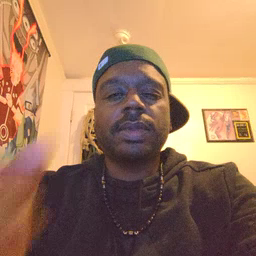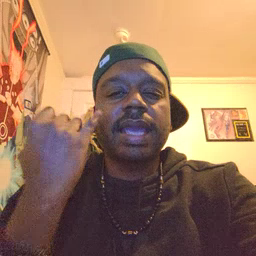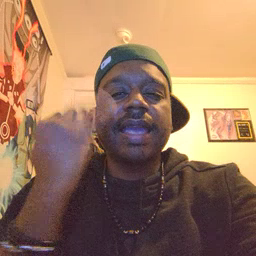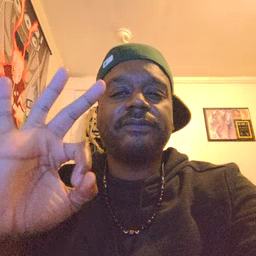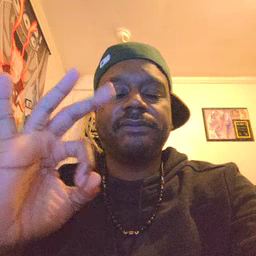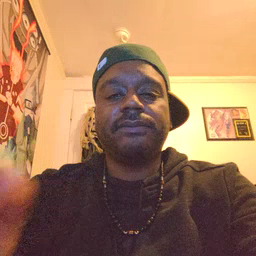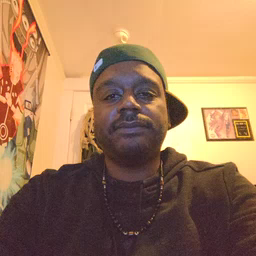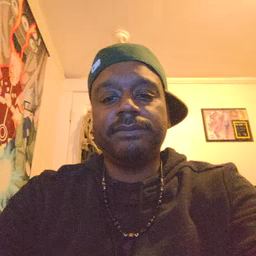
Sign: if